Question: i am getting this eror in my spring mvc 3.2 + jdbc project.
"HTTP Status 500 - java.lang.IllegalStateException: Neither BindingResult nor plain target object for bean name 'app' available as request attribute"
i have seen my people asked this question. i have gone through the answers . but nbothing s working for me. please help me . thanks in advance.
'''
import java.util.ArrayList;
import org.springframework.beans.factory.annotation.Autowired;
import org.springframework.stereotype.Controller;
import org.springframework.web.bind.annotation.*;
import org.springframework.web.servlet.ModelAndView;
import MediatoPrima.Beans.Application;
import MediatoPrima.services.ApplicationService;
import java.util.HashMap;
import java.util.List;
import java.util.Map;
@Controller
public class MediatoPrimaController {
@Autowired
ApplicationService applicationService;
@RequestMapping("/AppMgt_AddnewApp")
public ModelAndView registerUser(@ModelAttribute("application") Application app) {
List<String> LobList = new ArrayList<String>();
LobList.add("Asia");
LobList.add("Australia");
LobList.add("America");
LobList.add("Europe");
Map<String, List> map = new HashMap<String, List>();
map.put("cityList", LobList);
return new ModelAndView("AppMgt_AddnewApp", "map", map);
}
@RequestMapping("/insert")
public String inserData(@ModelAttribute Application application) {
if (application != null)
applicationService.addnewApp(application);
return "redirect:/AppManagment";
}
}
'''
this is the welcome file of the prijct
'''
<%@ page language="java" contentType="text/html; charset=ISO-8859-1"
pageEncoding="ISO-8859-1"%>
<%@taglib uri="http://www.springframework.org/tags" prefix="spring"%>
<%@taglib uri="http://www.springframework.org/tags/form" prefix="form"%>
<%@taglib uri="http://java.sun.com/jsp/jstl/core" prefix="c"%>
<!DOCTYPE html PUBLIC "-//W3C//DTD HTML 4.01 Transitional//EN" "http://www.w3.org/TR/html4/loose.dtd">
<html>
<head>
<script type="text/javascript" src="css/Appmang.js"></script>
<link rel="stylesheet" type="text/css" href="styles.css">
<meta http-equiv="Content-Type" content="text/html; charset=ISO-8859-1">
<title>:: New Application < title>
</head>
<body>
<div id="content_page_for_userHome"><br>
<div id="divForSideNavigation">
<center>
<ul>
<li><a href="AppMgt_AddnewApp.html"><img src="Images/add.png"
border="0" /><br>
New Application</a></li>
</ul>
</center>
</div>
<div id="addnewBox_app"><form:form action="AddnewApp"
method="post" modelAttribute="application">
<center><c:url var="action" value="/AppMgt_AddnewApp.html"></c:url>
<form:form method="post" action="/insert" modelAttribute="app">
<table>
<tr align="left">
<td>APPID</td>
<td><form:input path="id" readonly="true" size="8" disabled="true" id="txt"/>
<form:hidden path="id" /></td>
<td>*</td>
</tr>
<tr align="left">
<td>APPCODE</td>
<td><form:input path="AppCode" /></td>
<td>*</td>
</tr>
<tr align="left">
<td>APPLICATION</td>
<td><form:input path="Appname" /></td>
<td>*</td>
</tr>
<tr align="left">
<td>LOB</td>
<td><form:input path="lob" /></td>
<td>*</td>
</tr>
<tr align="left">
<td>geog</td>
<td><form:input path="geo" /></td>
<td>*</td>
</tr>
<tr align="left">
<td>DESC</td>
<td><form:input path="desc" /></td>
</tr>
<tr align="left">
<td colspan="2" align="center"><input type="submit" value="Save" class="Appbutton"/> &nbsp;&nbsp;&nbsp;&nbsp;<input type="button"
value="Cancel" class="Appbutton" /></td>
</tr>
</table>
</form:form></center>
</form:form></div>
</div>
</body>
</html>
'''
'''
<?xml version="1.0" encoding="UTF-8"?>
<beans xmlns="http://www.springframework.org/schema/beans"
xmlns:xsi="http://www.w3.org/2001/XMLSchema-instance"
xmlns:p="http://www.springframework.org/schema/p"
xmlns:context="http://www.springframework.org/schema/context"
xsi:schemaLocation="http://www.springframework.org/schema/beans
http://www.springframework.org/schema/beans/spring-beans-3.2.xsd
http://www.springframework.org/schema/context
http://www.springframework.org/schema/context/spring-context-3.2.xsd">
<!-- telling container to take care of annotations stuff -->
<context:annotation-config />
<!-- declaring base package -->
<context:component-scan base-package="com" />
<!-- adding view resolver to show jsp's on browser -->
<bean id="viewResolver"
class="org.springframework.web.servlet.view.InternalResourceViewResolver">
<property name="prefix" value="/WEB-INF/jsp/" />
<property name="suffix" value=".jsp" />
</bean>
<!-- declare beans -->
<bean id="ApplicationDao" class="com.Dao.ApplicationDaoImpl" />
<bean id="ApplicationService"
class="com.services.ApplicationServiceImpl" />
<!-- declare datasource bean -->
<bean id="dataSource"
class="org.springframework.jdbc.datasource.DriverManagerDataSource">
<property name="driverClassName" value="oracle.jdbc.driver.OracleDriver" />
<property name="url" value="jdbc:oracle:thin:@172.21.51.32:1521:sid" />
<property name="username" value="uname" />
<property name="password" value="pwd" />
</bean>
</beans>
this is my web.xml file
<?xml version="1.0" encoding="UTF-8"?>
<web-app xmlns:xsi="http://www.w3.org/2001/XMLSchema-instance"
xmlns="http://java.sun.com/xml/ns/javaee" xmlns:web="http://java.sun.com/xml/ns/javaee/web-app_2_5.xsd"
xsi:schemaLocation="http://java.sun.com/xml/ns/javaee http://java.sun.com/xml/ns/javaee/web-app_2_5.xsd"
id="WebApp_ID" version="2.5">
<display-name>SpringJDBCTemplate</display-name>
<welcome-file-list>
<welcome-file>AppMgt_AddnewApp.jsp</welcome-file>
</welcome-file-list>
<servlet>
<servlet-name>spring</servlet-name>
<servlet-class>org.springframework.web.servlet.DispatcherServlet</servlet-class>
<load-on-startup>1</load-on-startup>
</servlet>
<servlet-mapping>
<servlet-name>spring</servlet-name>
<url-pattern>/</url-pattern>
</servlet-mapping>
<listener>
<listener-class>org.springframework.web.context.ContextLoaderListener</listener-class>
</listener>
</web-app>
and these are the jars am using.
![These are the jars am using.][1]
'''

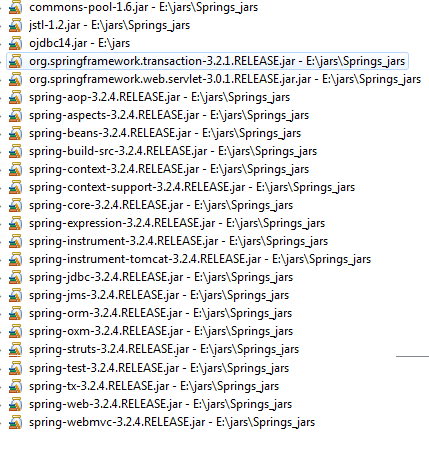
Answer: The error is, in jsp it should be 'modelAttribute="application"':
'''
<form:form method="post" action="/insert" modelAttribute="application">
'''
PS: you'd better add 'method="POST"' in '@RequestMapping'